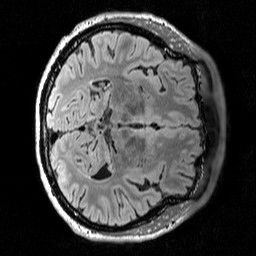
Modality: T2w
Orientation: axial
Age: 67
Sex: male
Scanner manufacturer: siemens
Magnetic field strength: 3 T
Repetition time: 5 s
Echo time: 0.386 s